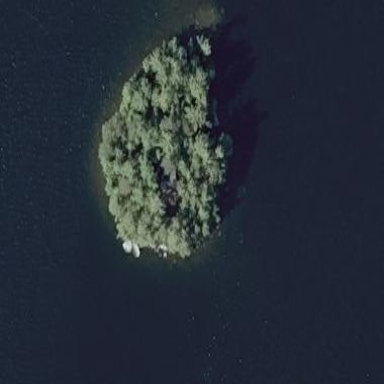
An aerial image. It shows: Island.